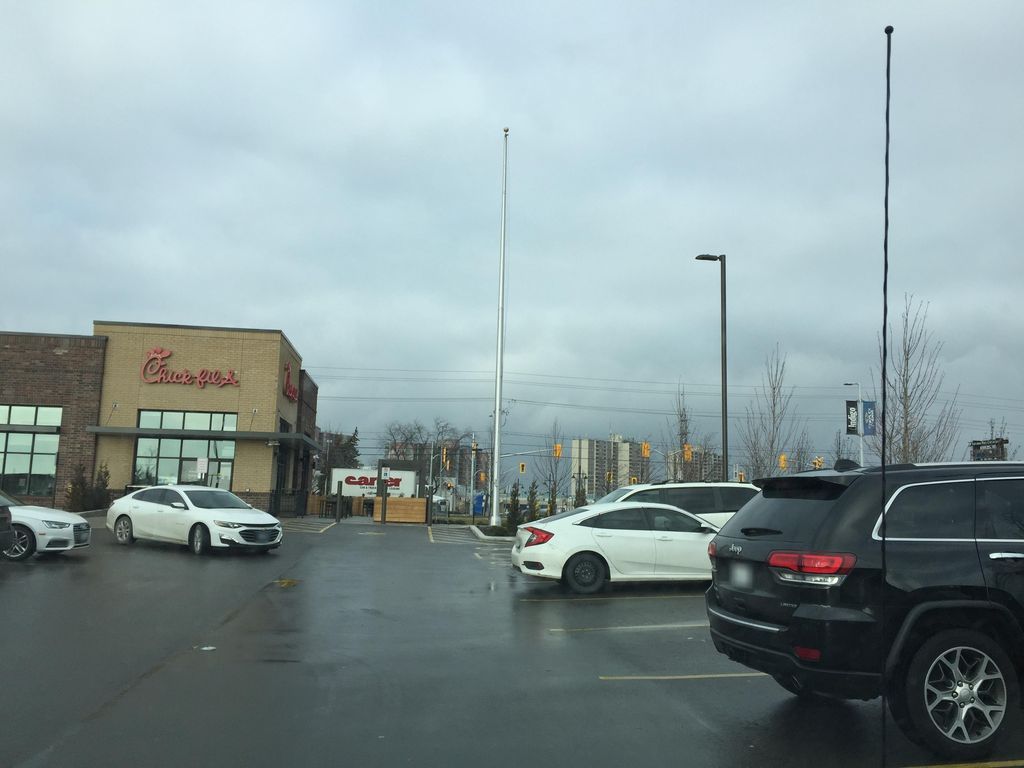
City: kitchener-waterloo